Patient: sex F, age 63
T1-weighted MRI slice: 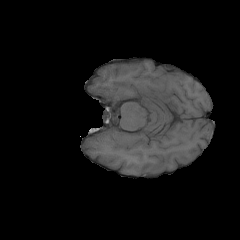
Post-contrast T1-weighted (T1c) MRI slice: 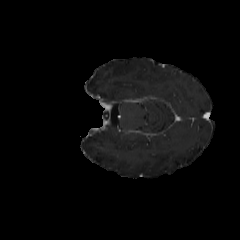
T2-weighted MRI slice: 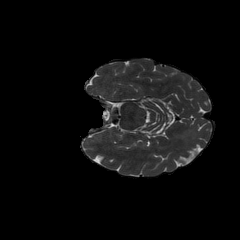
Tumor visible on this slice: no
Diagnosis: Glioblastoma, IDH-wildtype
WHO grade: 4